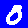
Digit: 0